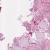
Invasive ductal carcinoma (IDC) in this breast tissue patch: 0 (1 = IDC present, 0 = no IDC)